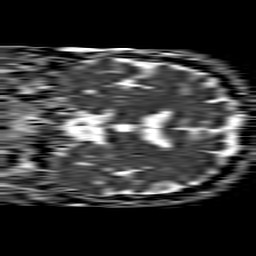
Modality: ADC
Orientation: coronal
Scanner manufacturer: philips
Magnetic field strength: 1.5 T
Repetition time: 4.6 s
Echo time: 0.08631 s